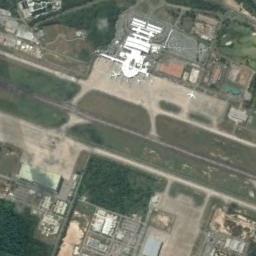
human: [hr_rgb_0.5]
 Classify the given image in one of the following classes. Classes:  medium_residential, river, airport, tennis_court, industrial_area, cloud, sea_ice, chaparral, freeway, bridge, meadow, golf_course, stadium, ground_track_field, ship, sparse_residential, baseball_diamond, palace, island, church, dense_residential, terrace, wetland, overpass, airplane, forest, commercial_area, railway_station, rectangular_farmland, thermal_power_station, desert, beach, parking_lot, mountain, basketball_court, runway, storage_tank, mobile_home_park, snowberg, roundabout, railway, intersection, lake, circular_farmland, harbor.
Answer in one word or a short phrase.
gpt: airport